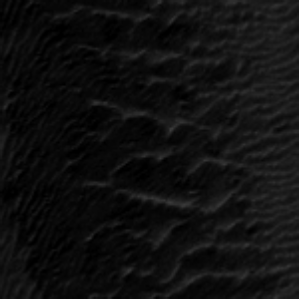
Label: frost